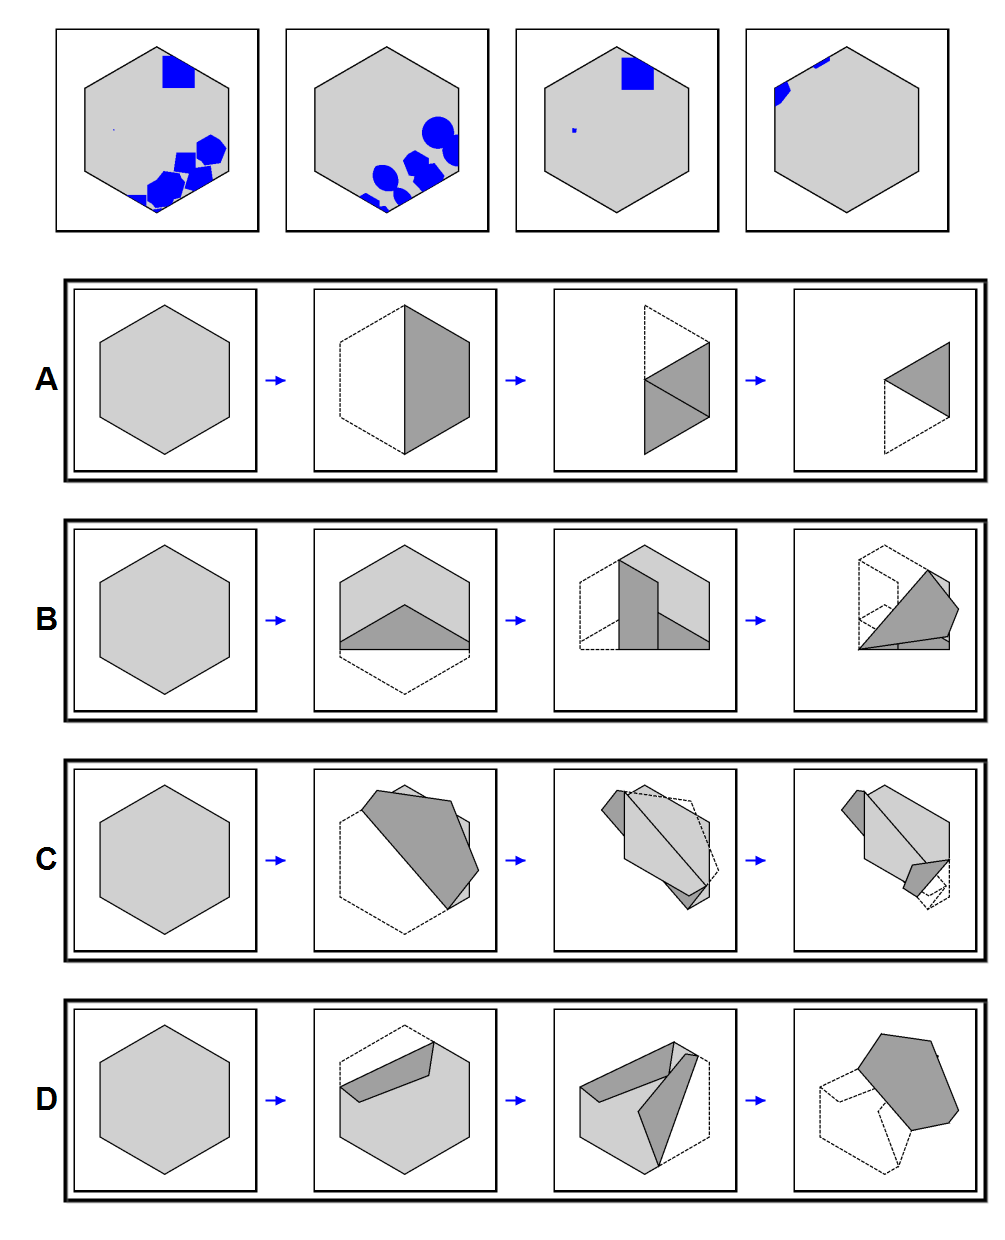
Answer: C